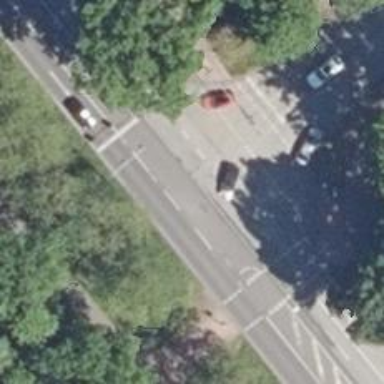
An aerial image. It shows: Road with traffic signals.